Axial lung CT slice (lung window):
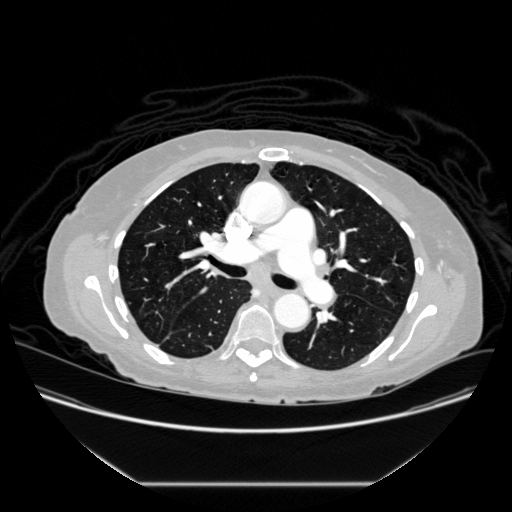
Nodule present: no